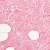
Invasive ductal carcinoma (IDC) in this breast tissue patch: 0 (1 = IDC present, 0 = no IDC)